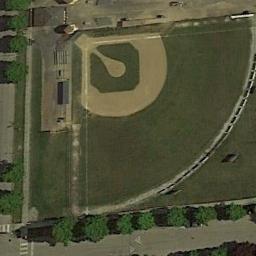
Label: baseball_diamond